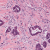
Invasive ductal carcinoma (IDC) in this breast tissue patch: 1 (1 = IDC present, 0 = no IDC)